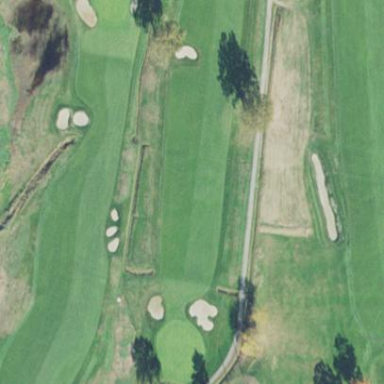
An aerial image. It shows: Golf fairway surrounded by grass.